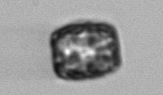
Label: Thalassiosira